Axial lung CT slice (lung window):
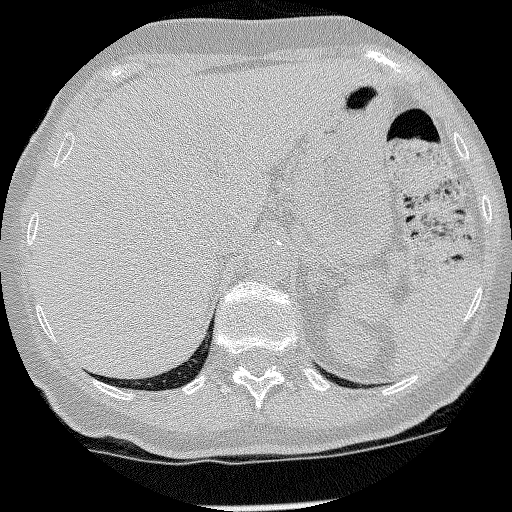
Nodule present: no